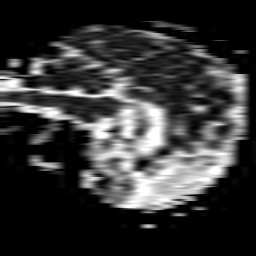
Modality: ADC
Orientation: sagittal
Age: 63
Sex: male
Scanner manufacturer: philips
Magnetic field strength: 1.5 T
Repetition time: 3.373 s
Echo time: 0.07078 s